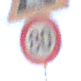
Verkehrszeichen: Geschwindigkeit80
Zusatzzeichen oben: BeweglicheBruecke
Umgebung: Outdoor, Suburban
Tageszeit: MorningAfternoon
Wetter: PartlyCloudy
Licht: Natural
Jahreszeit: NotSpecified
Kontrast: HighContrast